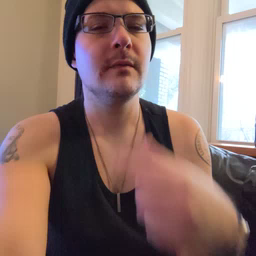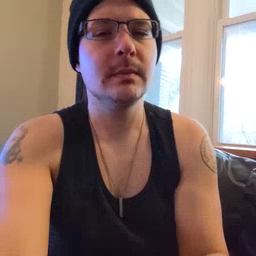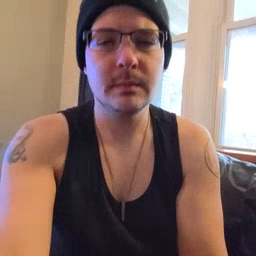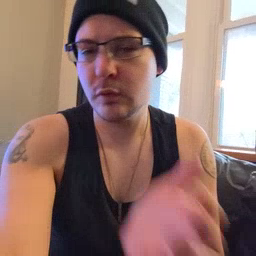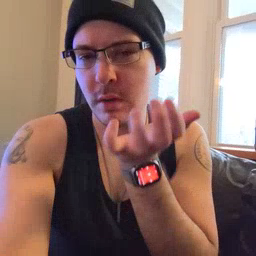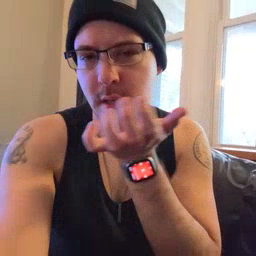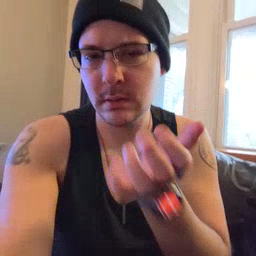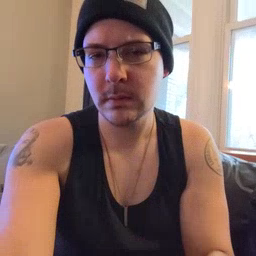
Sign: grass